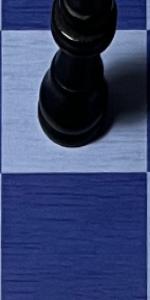
Label: Empty